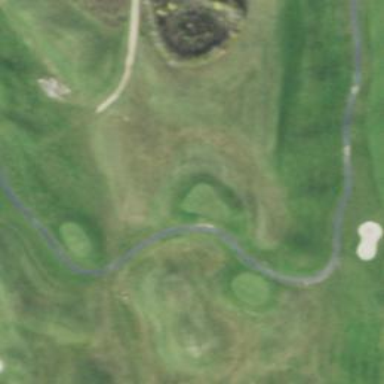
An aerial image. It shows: Path designated for golf carts.